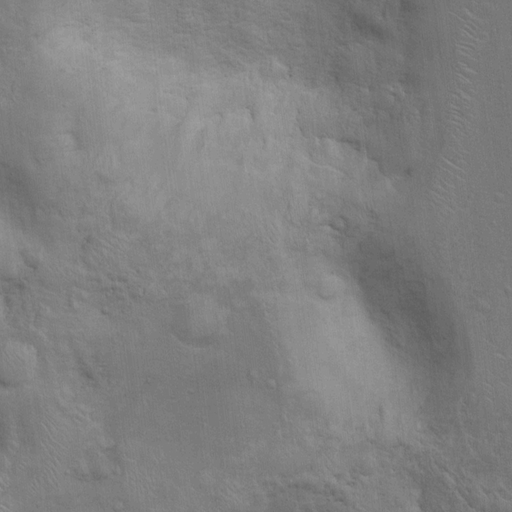
Classes present: Background, Cone